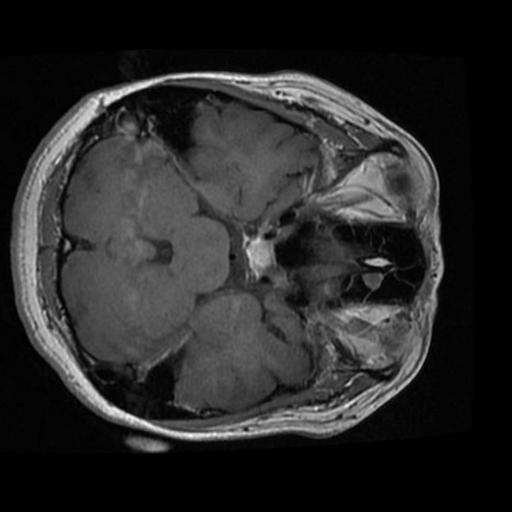
Label: brain_tumor